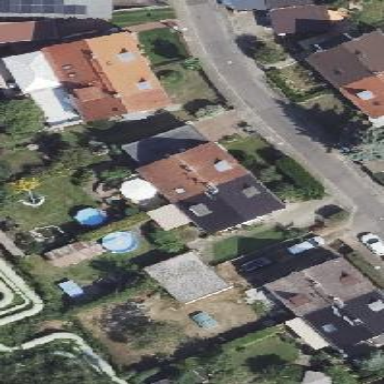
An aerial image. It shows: Semi-detached house with gabled roof.